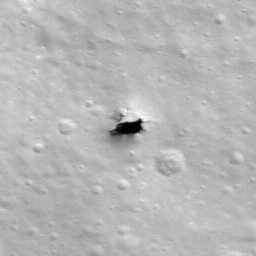
Pit: Stevinus 16
Host crater: Stevinus
Host type: impact_melt
Lunar coordinates: latitude -32.182, longitude 54.594